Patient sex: M
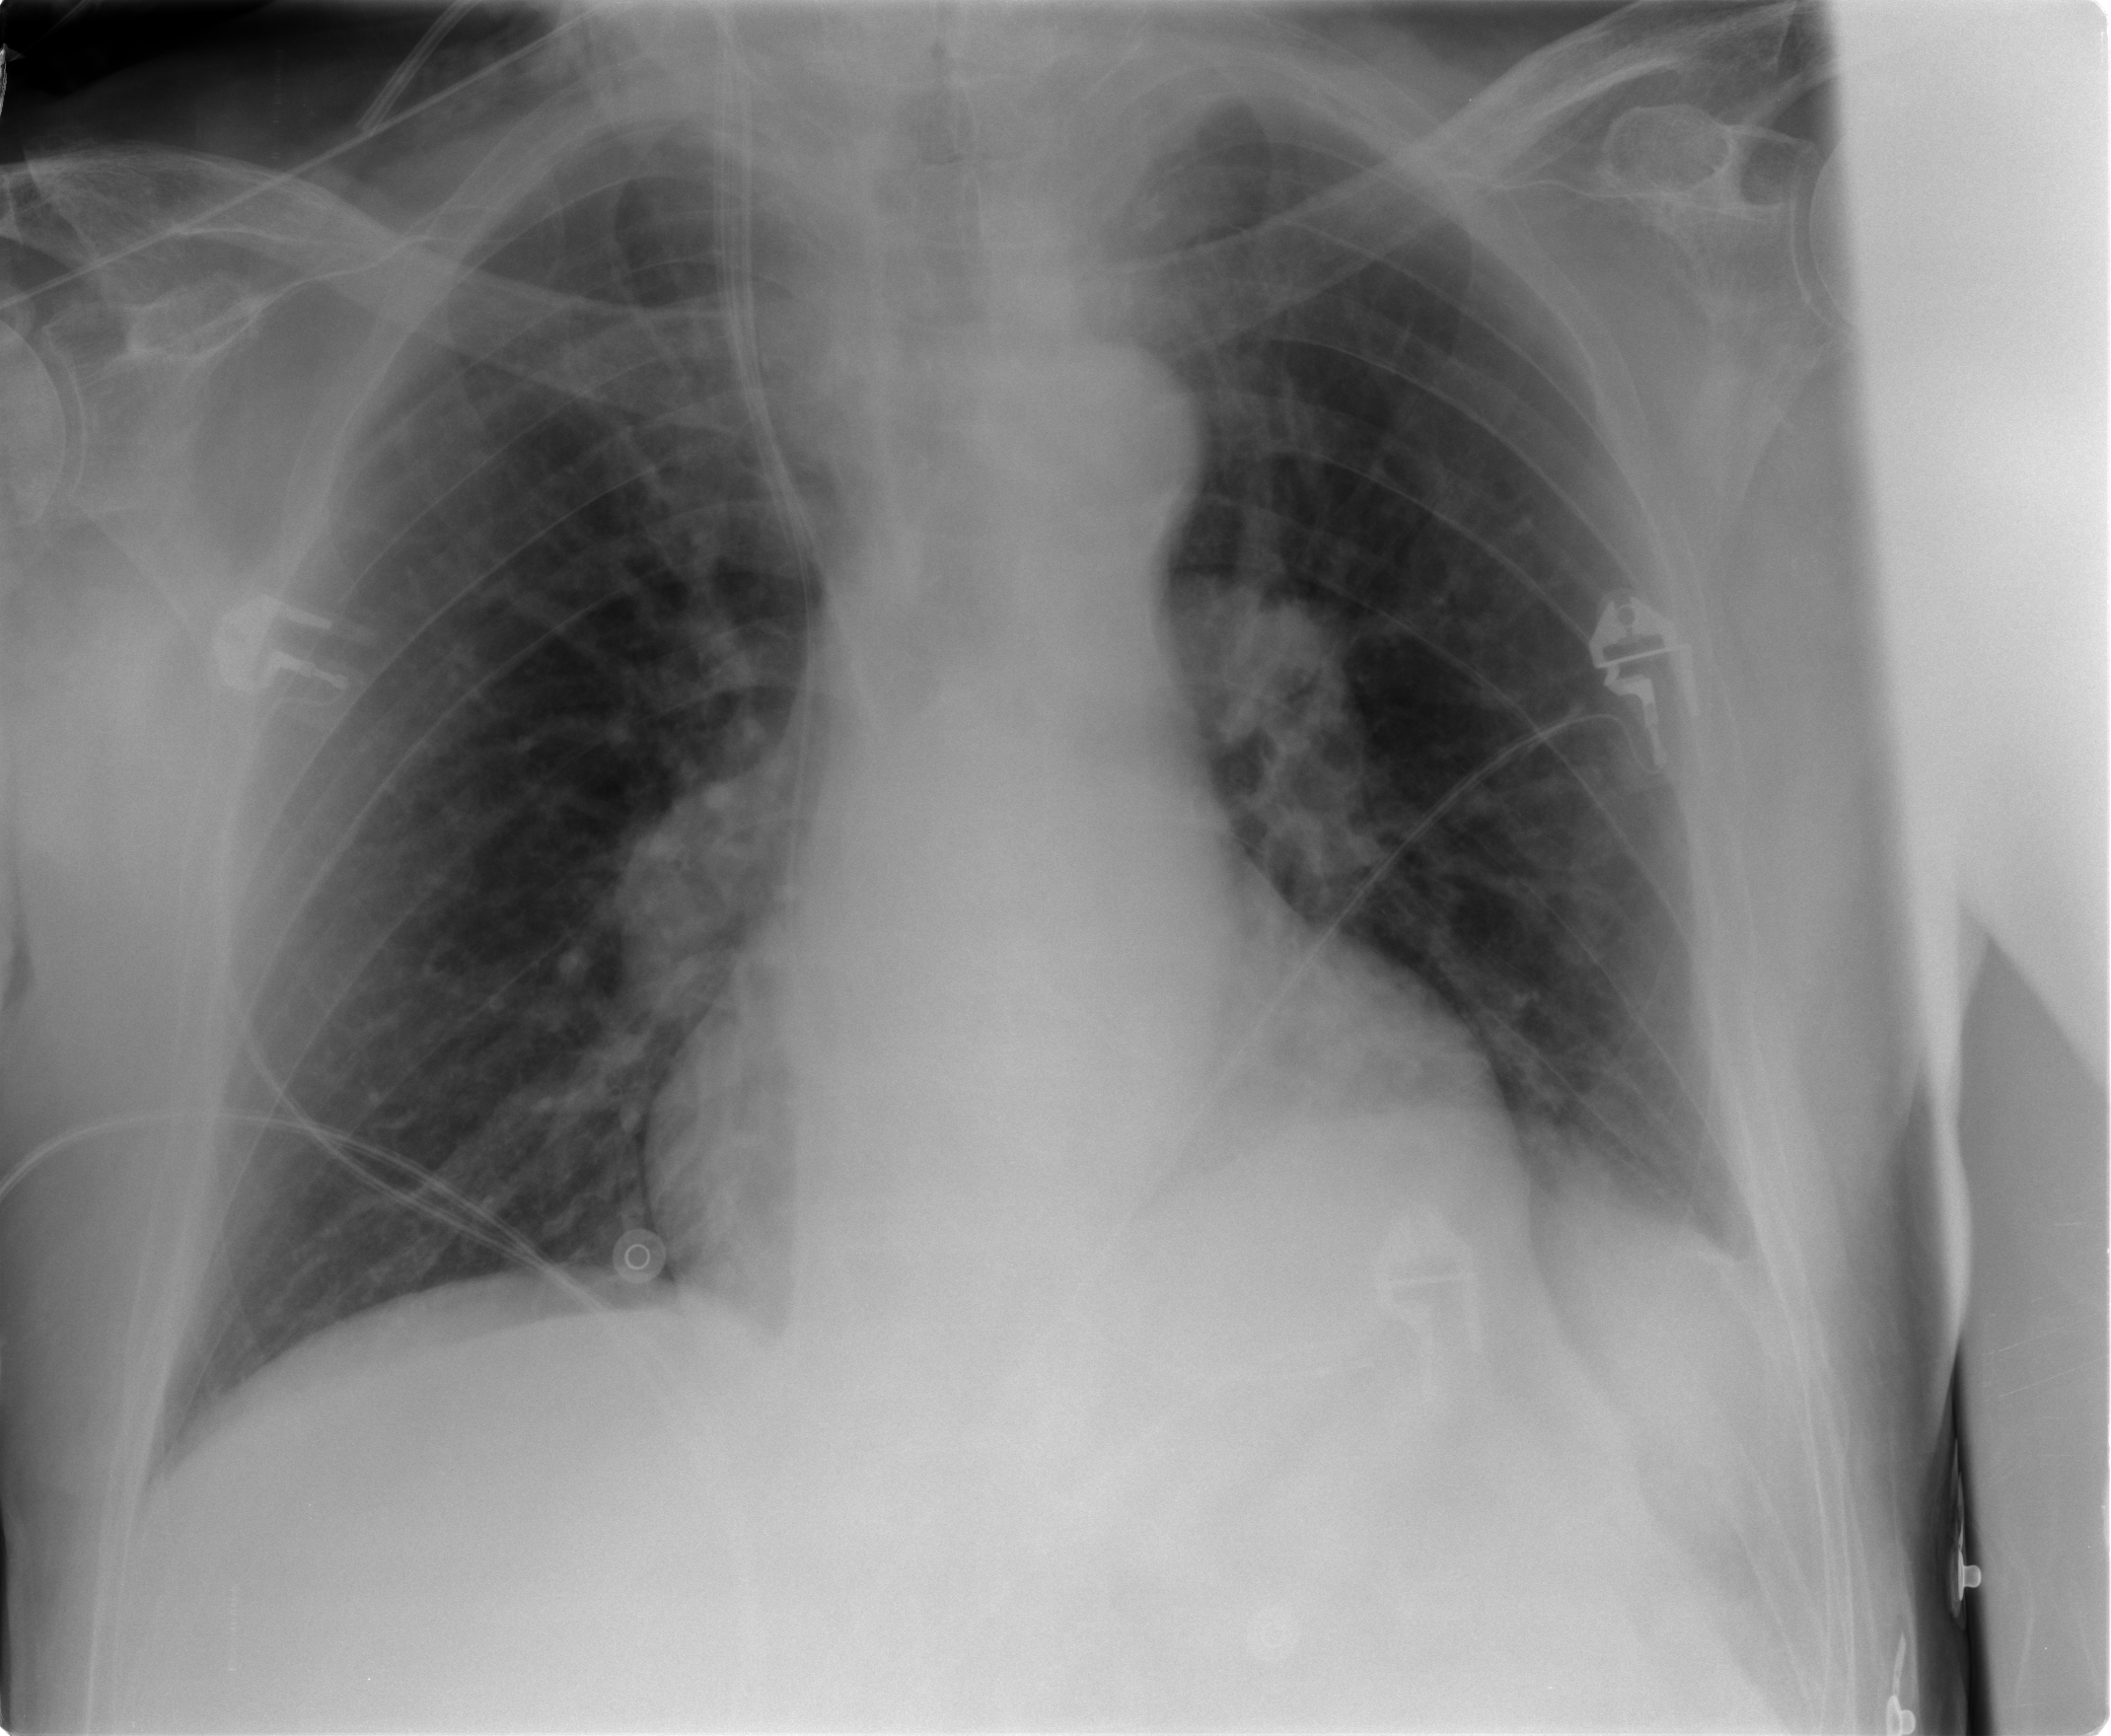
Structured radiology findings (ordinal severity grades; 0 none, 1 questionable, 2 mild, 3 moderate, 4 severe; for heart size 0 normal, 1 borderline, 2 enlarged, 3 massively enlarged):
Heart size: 1
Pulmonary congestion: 1
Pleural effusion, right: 0
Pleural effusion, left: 1
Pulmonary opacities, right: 0
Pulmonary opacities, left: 0
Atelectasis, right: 0
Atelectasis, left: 1